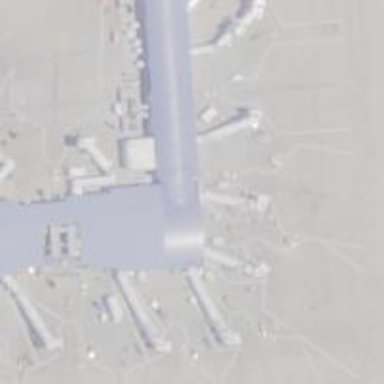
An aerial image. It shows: Airport gate.